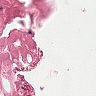
Metastatic tissue present: no